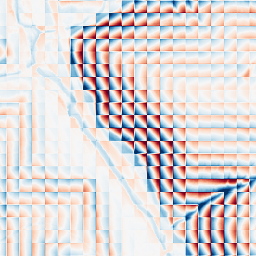
Category: wavelet
Decomposition family: wavelet_dwt
Decomposition parameters: wavelet: haar
level: 4
Upsampling method: bicubic_16x
Upsampling parameters: scale: 16
Upsampling scale: 16